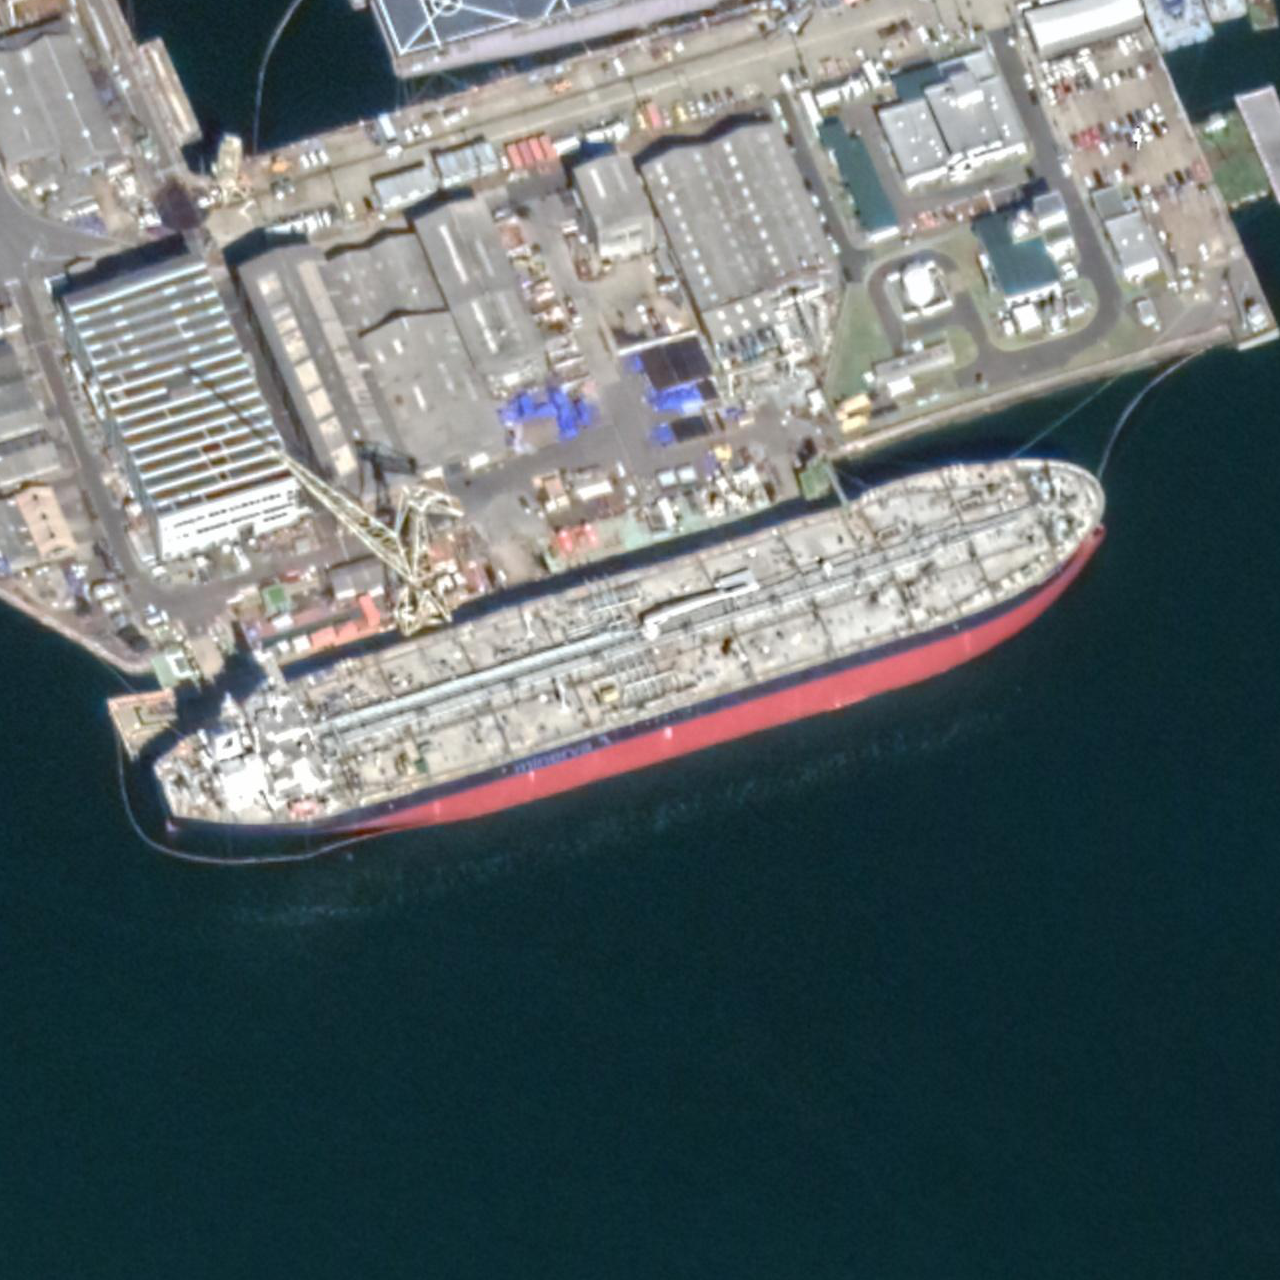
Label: civil